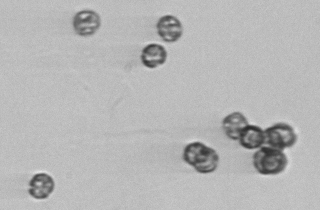
Label: Thalassiosira_sp_aff_mala